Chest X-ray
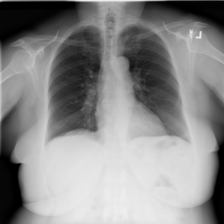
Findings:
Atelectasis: negative
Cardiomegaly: negative
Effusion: negative
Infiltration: negative
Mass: negative
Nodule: negative
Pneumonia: negative
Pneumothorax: negative
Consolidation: negative
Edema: negative
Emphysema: negative
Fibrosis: negative
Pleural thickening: negative
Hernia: negative